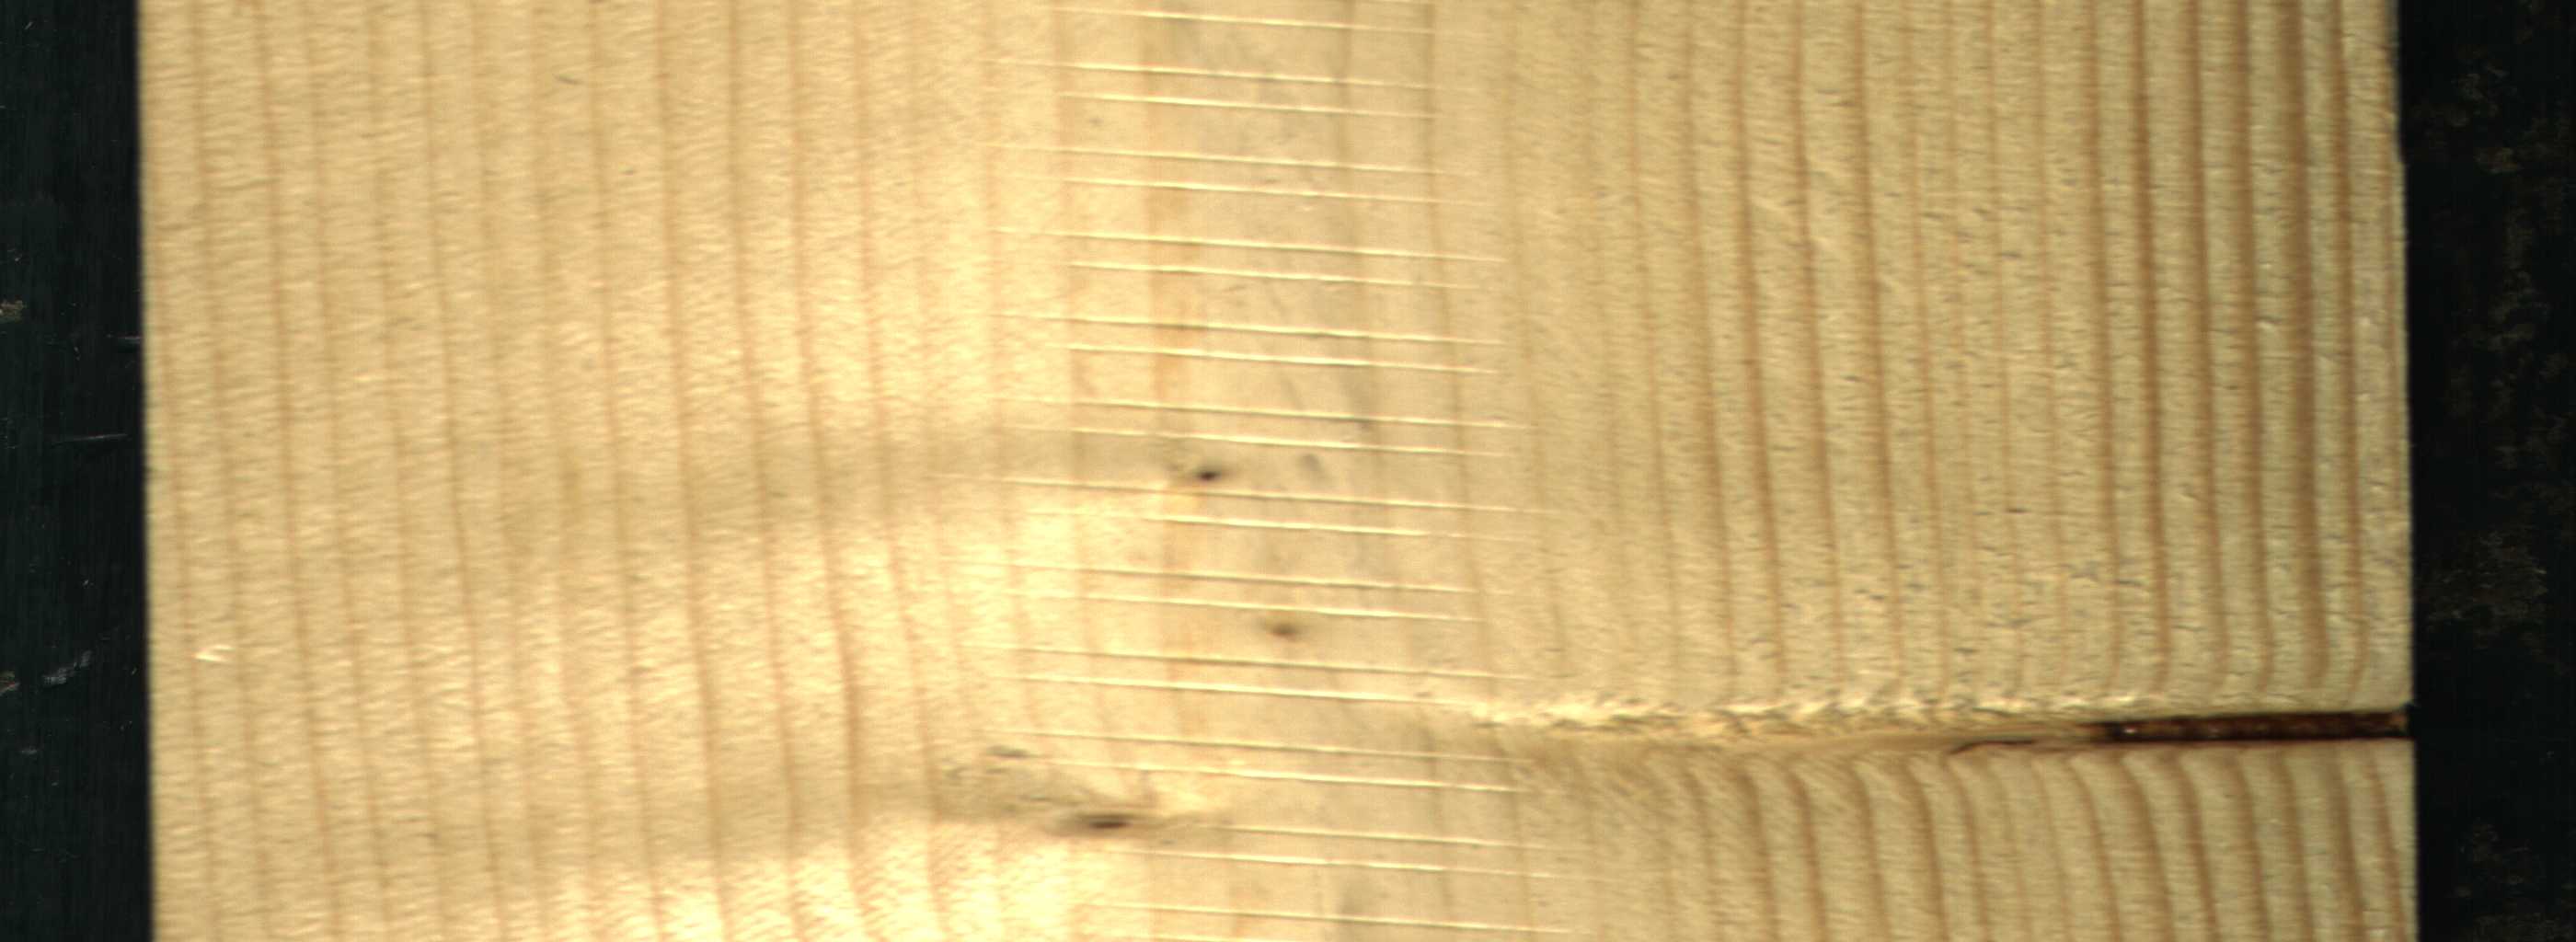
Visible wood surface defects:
Knot_missing